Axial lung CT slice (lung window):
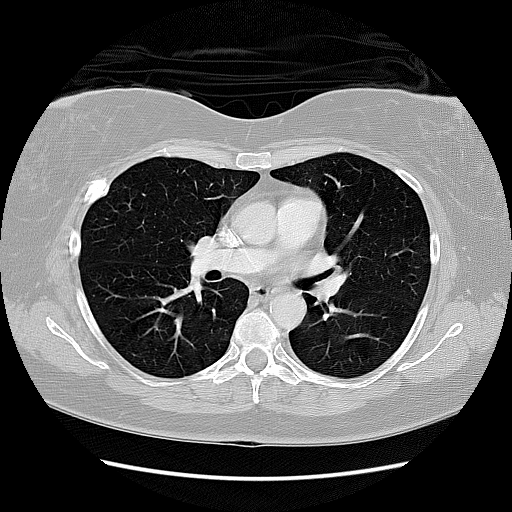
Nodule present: no